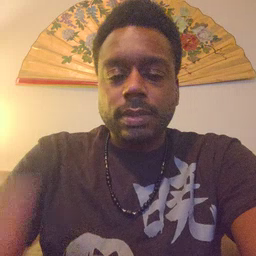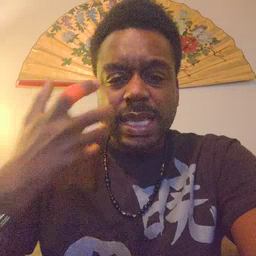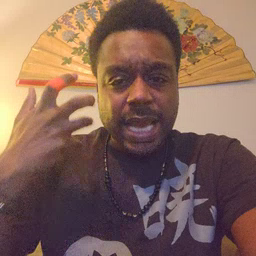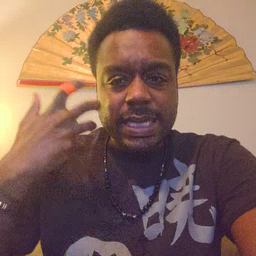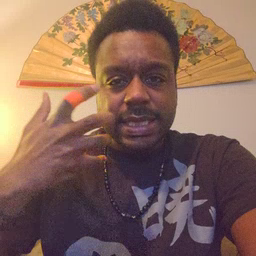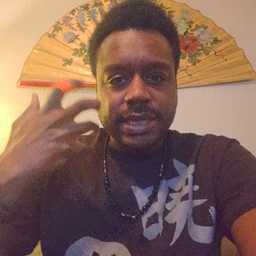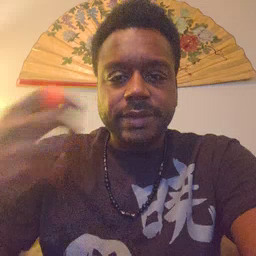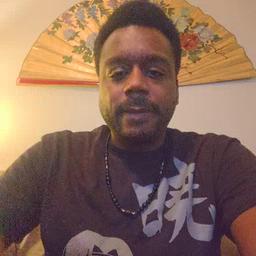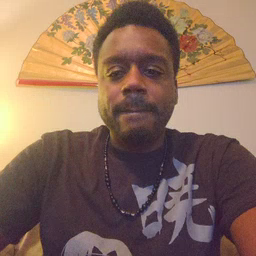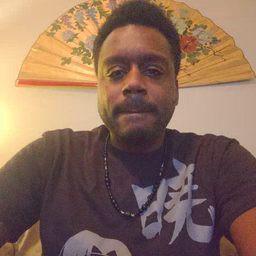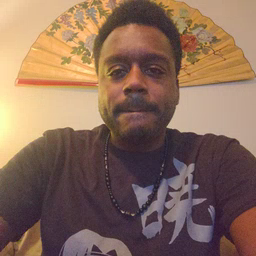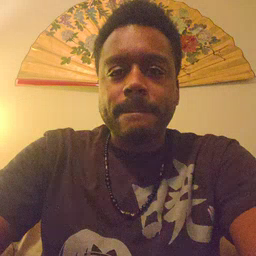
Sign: tiger